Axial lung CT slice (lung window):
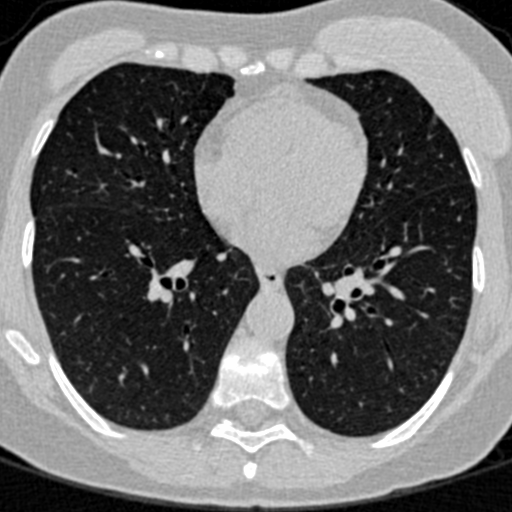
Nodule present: no